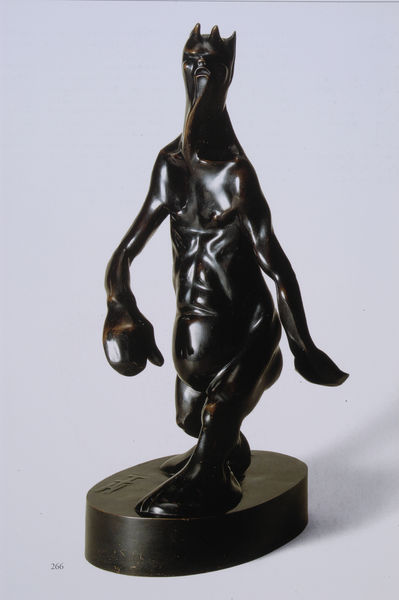
Titel: Teufel
Künstler: Thomas Theodor Heine
Standort: München
Institution: Privatbesitz
Schlagwörter: hand, körper, marmor, schwarz, tier, alt, mensch, sockel, stein, horn, hände, gehen, figur, stehend, krone, skulptur, statue, füße, jugendstil, bauch, bronze, plastik, plinthe, rodin, foto, münchen, jugend, rippen, plastisch, kupfer, hässlich, heine, theodor heine, teufel, wesen, hörner, hahn, basis, überlängt, kleinplastik, halbwesen, thomas theodor heine, monster, groteske, hahnenkopf, horh, händeplastik, kronr, laufend, leptosome, mephisto, ovaal, skupltur, statsu, struth, überlängung